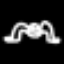
Label: frog